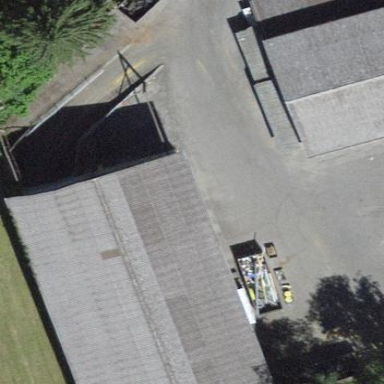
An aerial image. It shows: Warehouse.